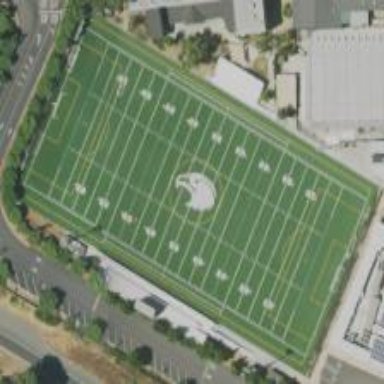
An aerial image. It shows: American football pitch.